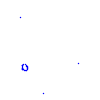
Particle: kaon